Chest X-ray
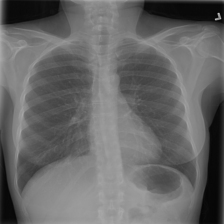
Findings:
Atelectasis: negative
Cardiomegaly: negative
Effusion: negative
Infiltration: negative
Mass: negative
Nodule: negative
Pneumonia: negative
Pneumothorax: negative
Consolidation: negative
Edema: negative
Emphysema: negative
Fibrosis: negative
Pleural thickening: negative
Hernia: negative